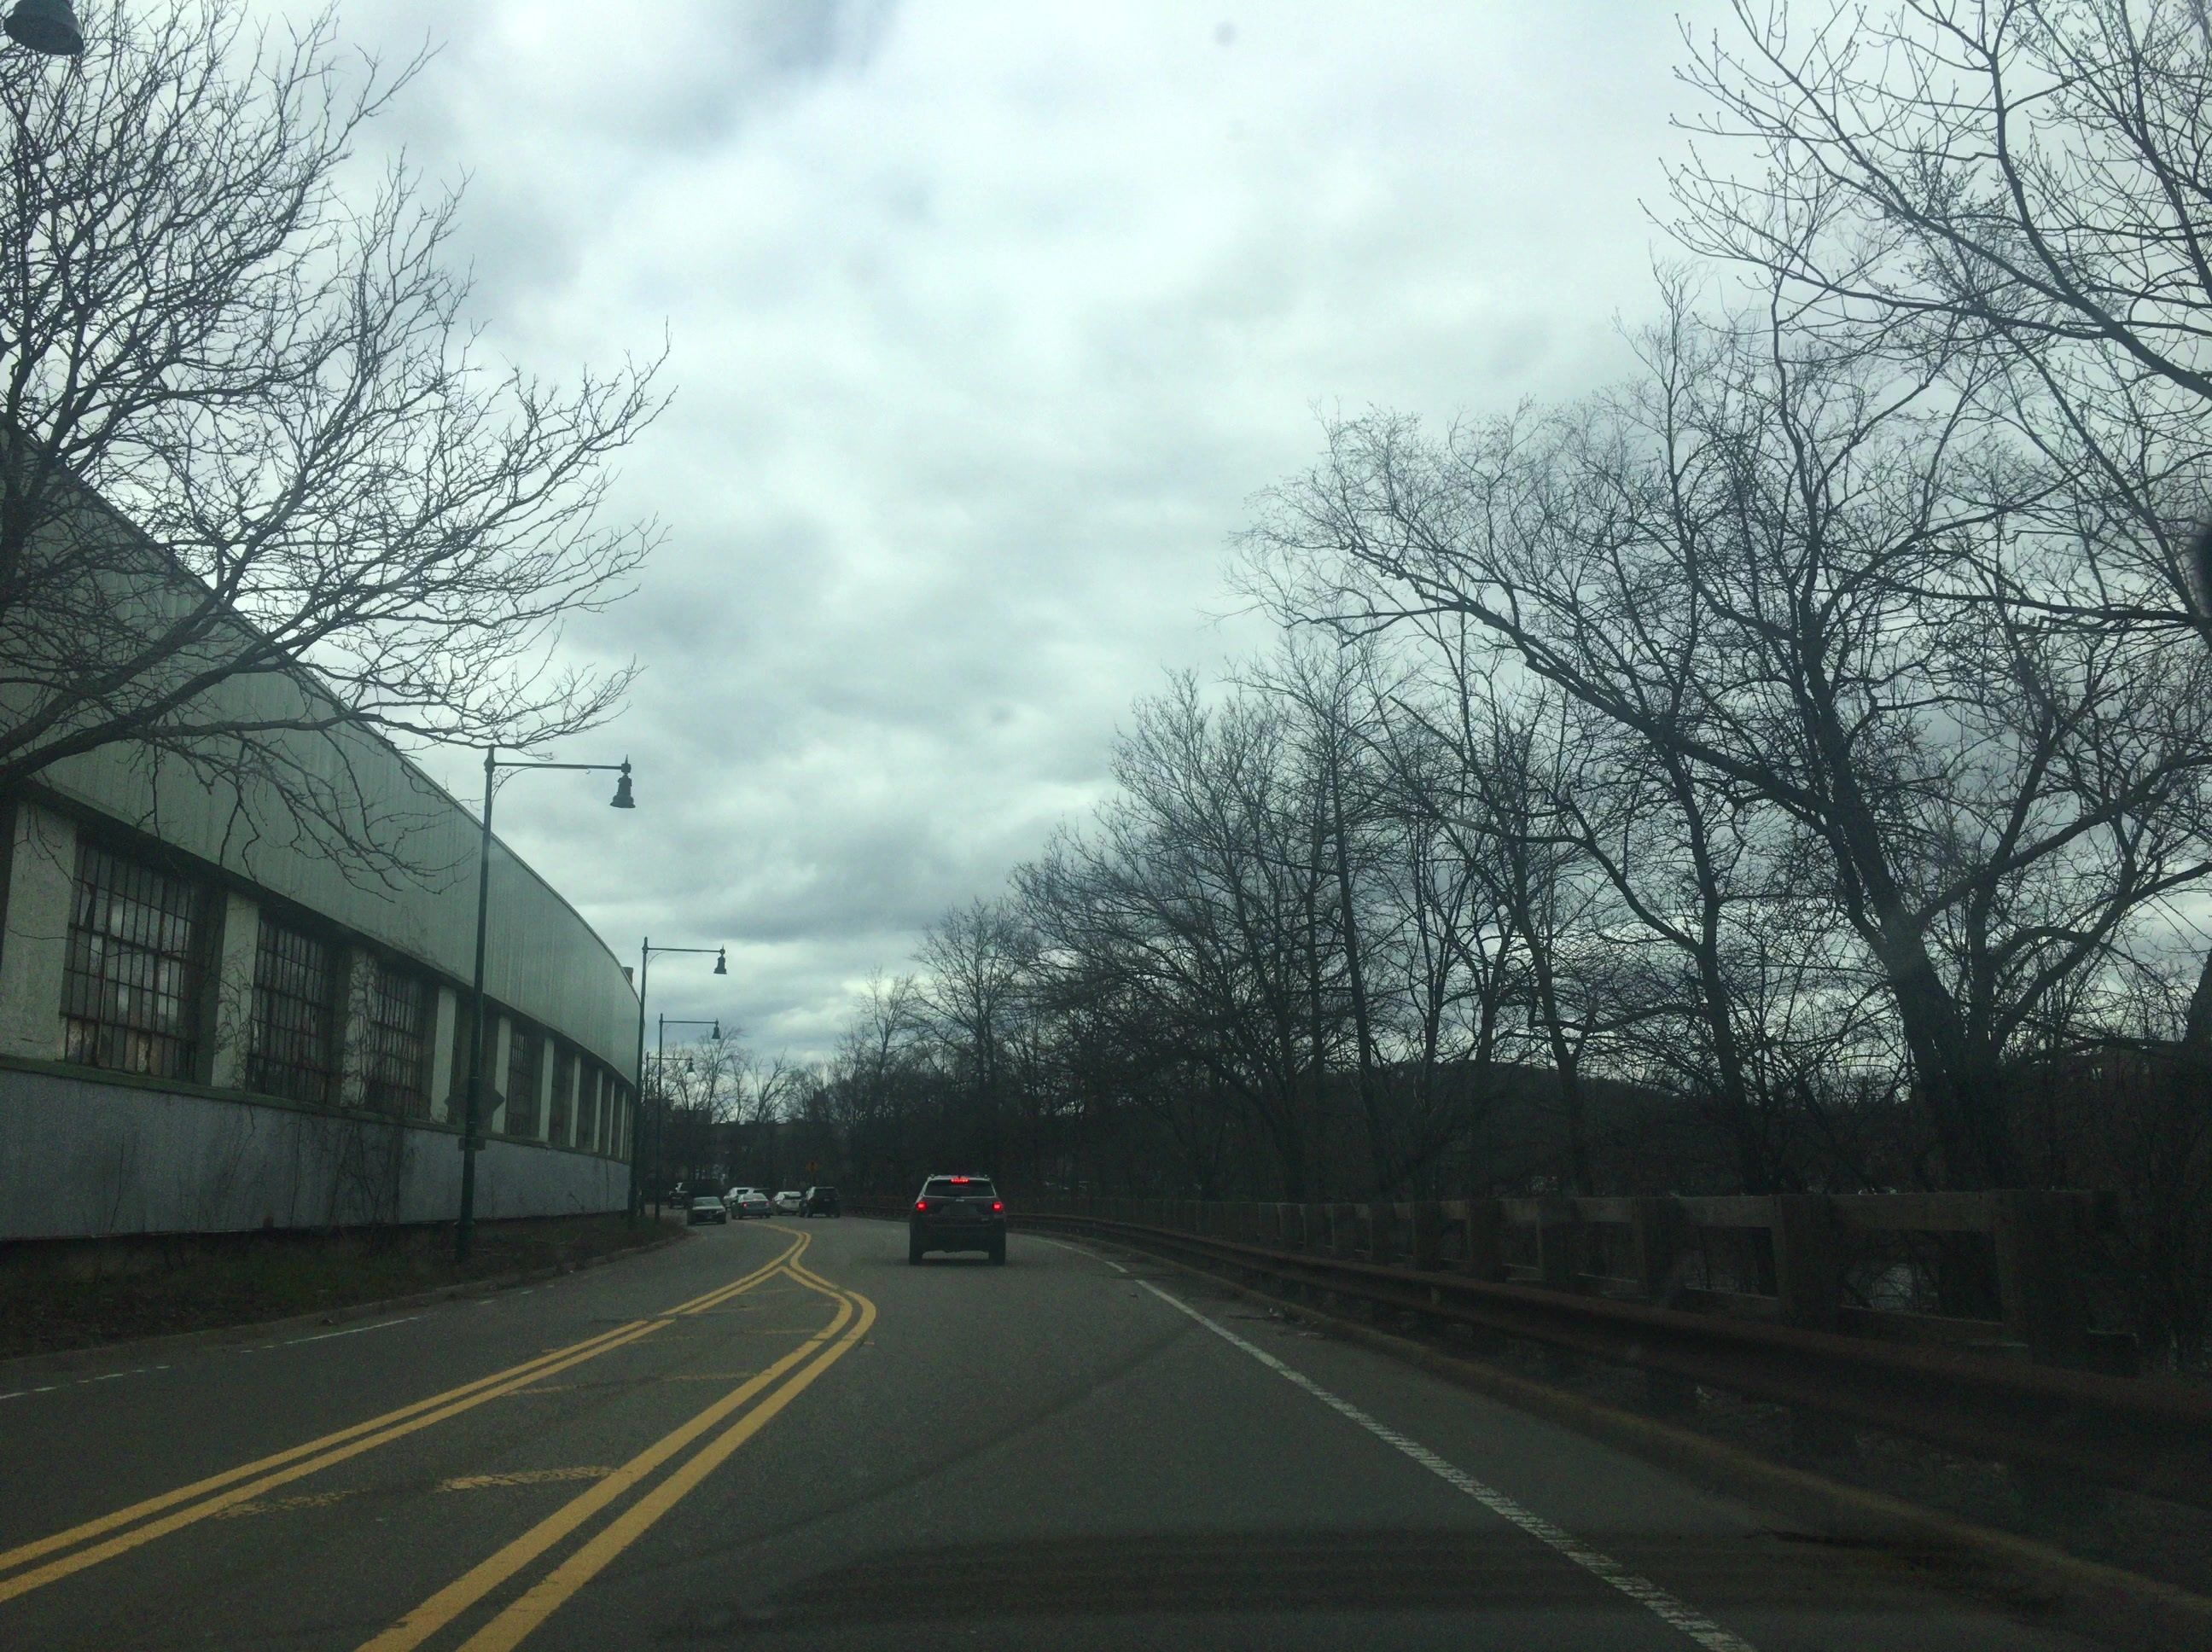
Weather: cloudy
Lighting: day
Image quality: good
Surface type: driving surface
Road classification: secondary
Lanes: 2
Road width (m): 18.3
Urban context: urban centre
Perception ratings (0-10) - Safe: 2.44, Lively: 4.93, Beautiful: 7.91, Boring: 7.28, Depressing: 3.9, Wealthy: 0.49